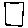
Label: square